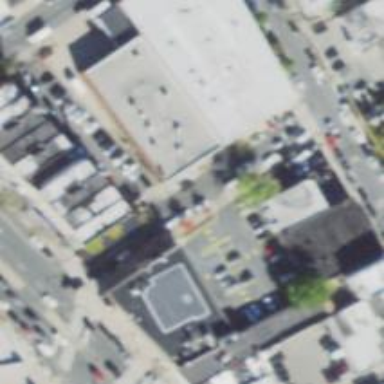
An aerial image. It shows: Post office.